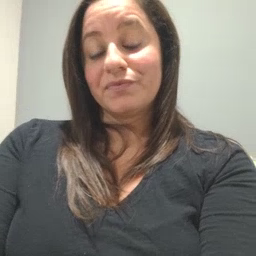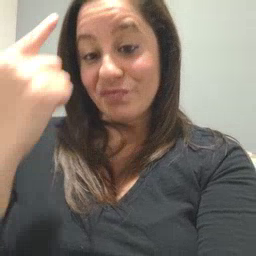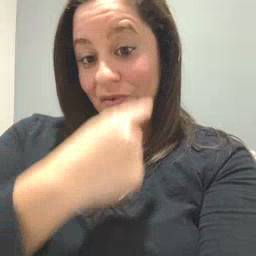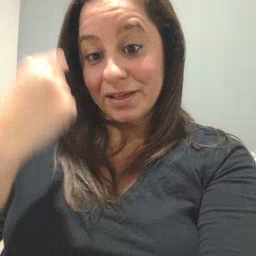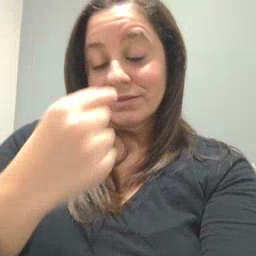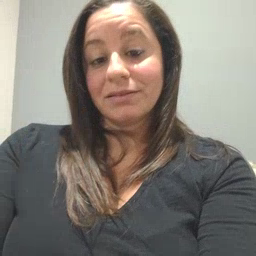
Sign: face